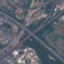
Land use / land cover: Highway